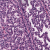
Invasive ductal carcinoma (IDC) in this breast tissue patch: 1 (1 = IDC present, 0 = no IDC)